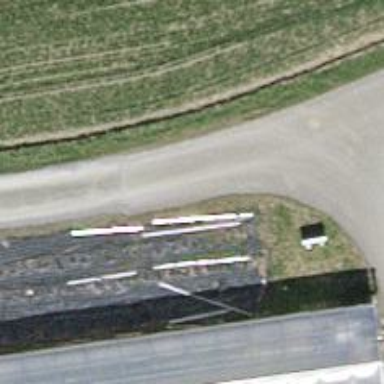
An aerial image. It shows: Compacted track road with grade1 tracktype.